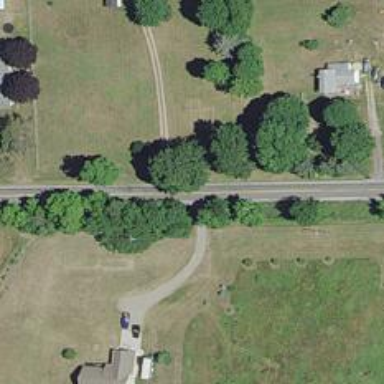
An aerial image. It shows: Tertiary road.